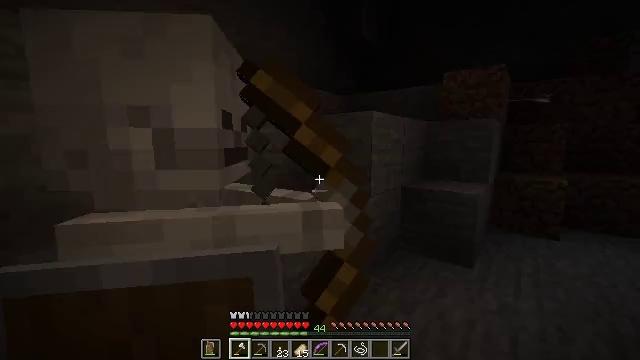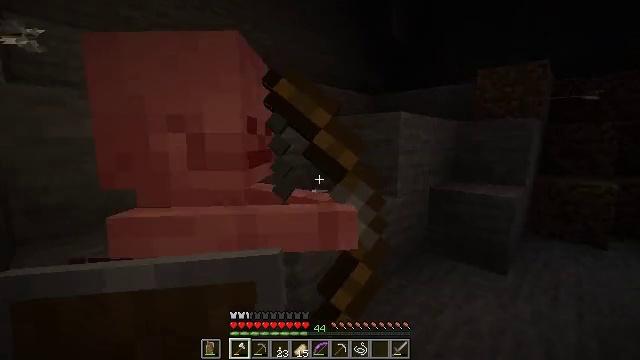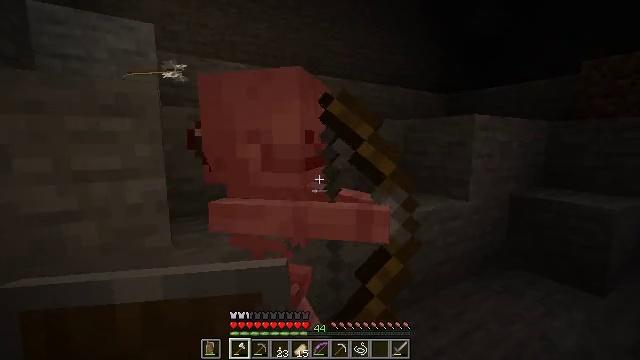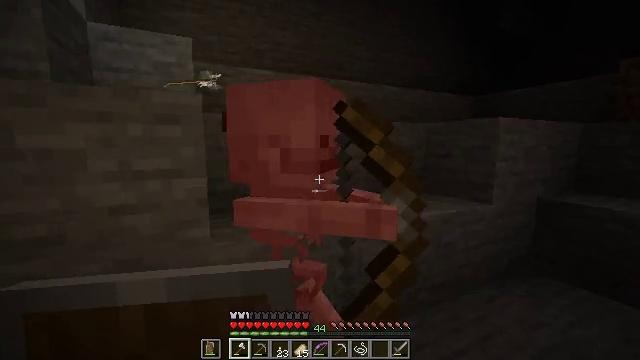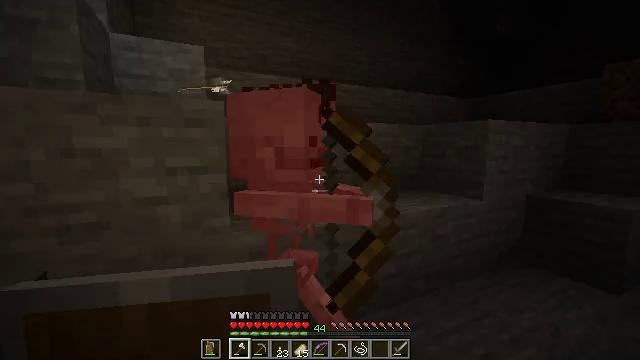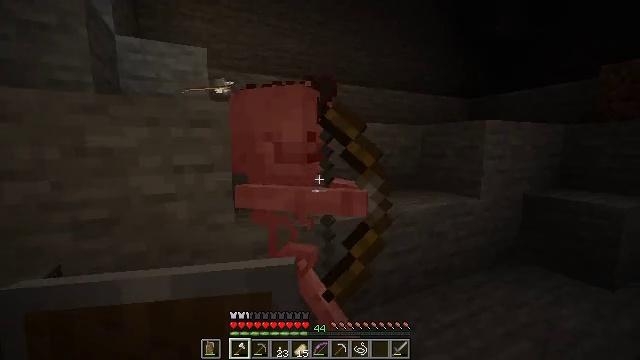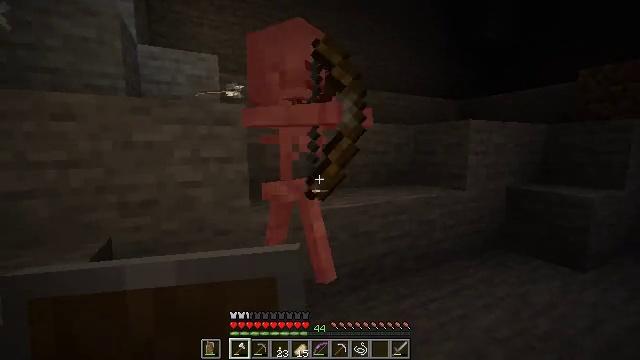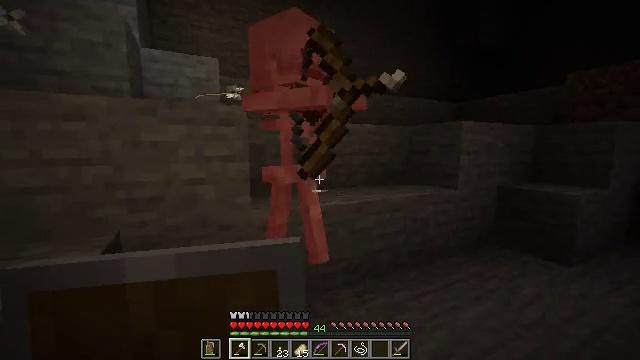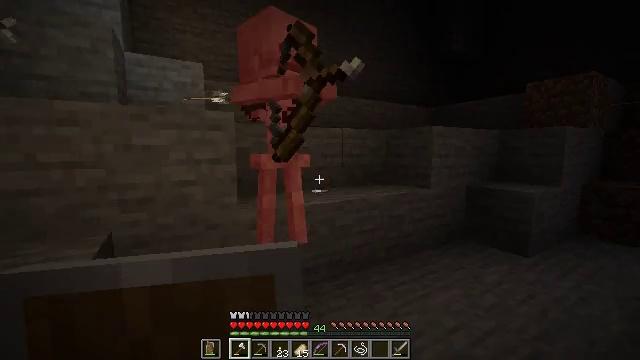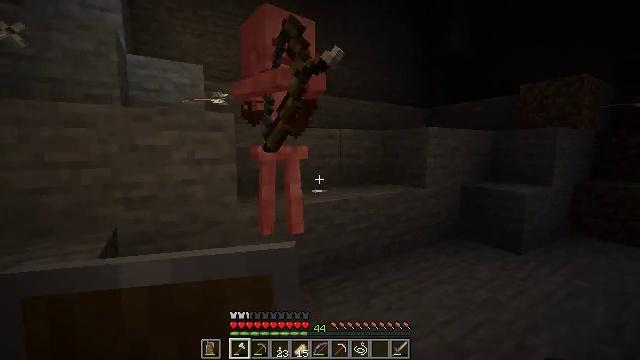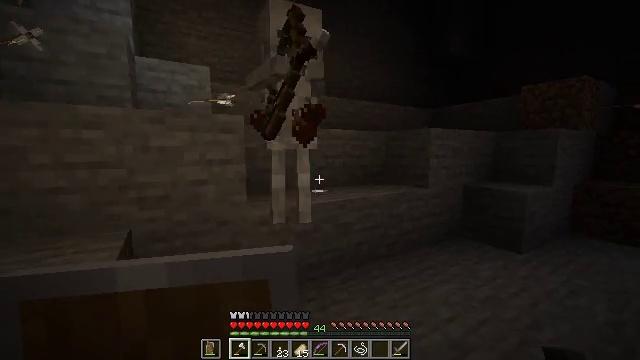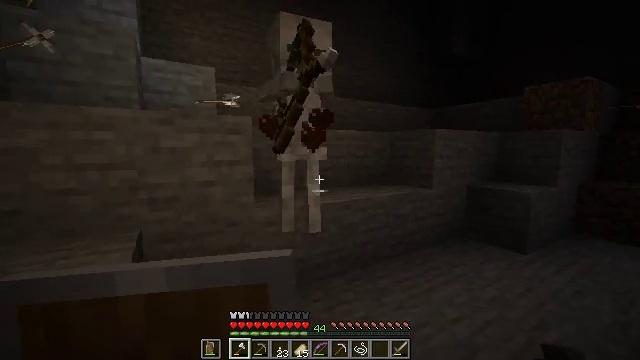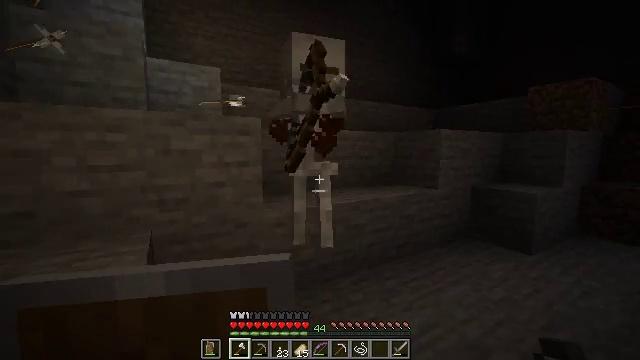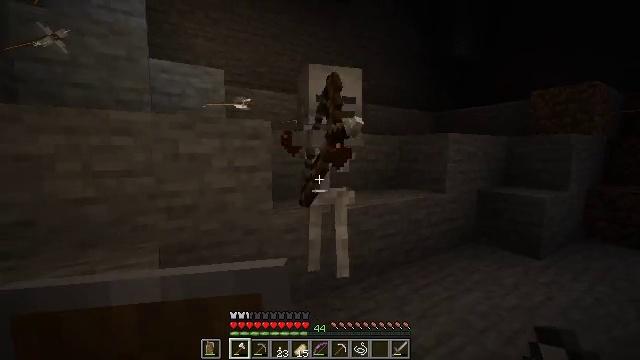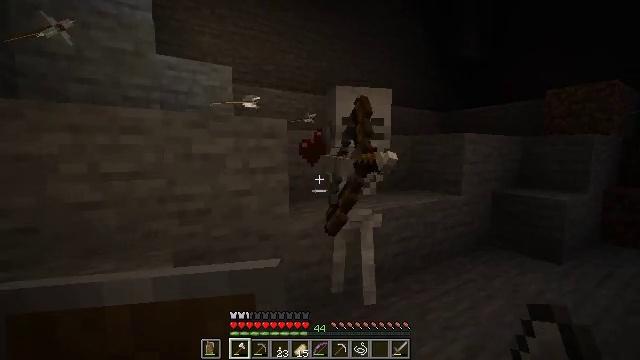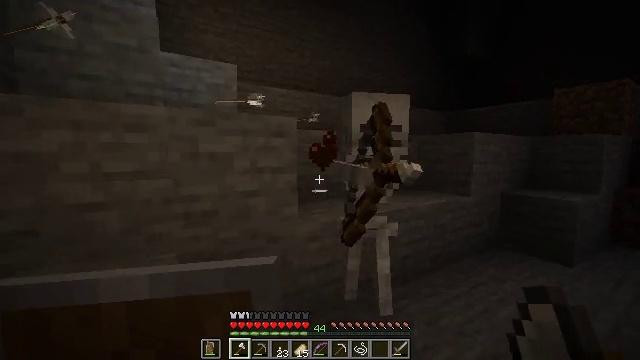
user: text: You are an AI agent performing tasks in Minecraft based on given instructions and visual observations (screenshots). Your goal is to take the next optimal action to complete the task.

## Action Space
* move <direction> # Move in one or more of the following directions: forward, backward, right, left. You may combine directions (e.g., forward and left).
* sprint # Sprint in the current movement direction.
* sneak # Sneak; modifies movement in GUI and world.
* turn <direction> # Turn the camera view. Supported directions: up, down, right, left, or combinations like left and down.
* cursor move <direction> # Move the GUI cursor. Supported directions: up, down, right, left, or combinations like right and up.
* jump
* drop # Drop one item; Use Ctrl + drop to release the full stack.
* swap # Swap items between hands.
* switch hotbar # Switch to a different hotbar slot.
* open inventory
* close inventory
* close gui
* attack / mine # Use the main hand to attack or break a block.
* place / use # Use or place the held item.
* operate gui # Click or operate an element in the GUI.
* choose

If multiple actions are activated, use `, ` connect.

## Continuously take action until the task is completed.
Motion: motion action
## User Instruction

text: Kill mobs.
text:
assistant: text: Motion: move back, turn left
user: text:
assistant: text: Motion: move back, turn left
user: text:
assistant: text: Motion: move back, turn left
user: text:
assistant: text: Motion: move back
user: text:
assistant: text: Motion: move back
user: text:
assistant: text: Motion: move back
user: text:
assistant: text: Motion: move back
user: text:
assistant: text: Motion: turn right
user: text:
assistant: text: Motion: no_op
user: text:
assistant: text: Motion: move left
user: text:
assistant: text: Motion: move left
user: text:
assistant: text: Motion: move forward and move left
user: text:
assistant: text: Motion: move forward and move left
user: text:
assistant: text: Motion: move forward and move left
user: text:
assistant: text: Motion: move forward and move left
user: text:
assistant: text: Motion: move forward and move left, attack / mine
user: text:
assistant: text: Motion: move forward and move left, turn right and down, attack / mine
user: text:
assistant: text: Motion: turn right, attack / mine
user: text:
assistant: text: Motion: turn right
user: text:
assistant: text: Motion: turn right
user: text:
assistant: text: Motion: turn right and up, use / place
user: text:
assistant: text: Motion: turn right, use / place
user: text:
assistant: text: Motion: use / place
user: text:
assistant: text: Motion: turn right, use / place
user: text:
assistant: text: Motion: turn right and up, use / place
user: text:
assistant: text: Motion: use / place
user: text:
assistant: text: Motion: move forward, use / place
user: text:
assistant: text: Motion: move forward, use / place
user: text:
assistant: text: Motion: move forward, use / place
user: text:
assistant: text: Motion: move forward, use / place